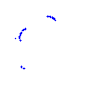
Particle: proton